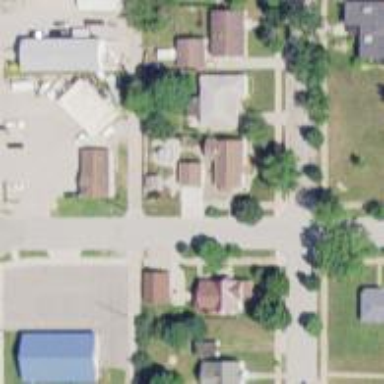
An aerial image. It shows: Alley classified as service road.